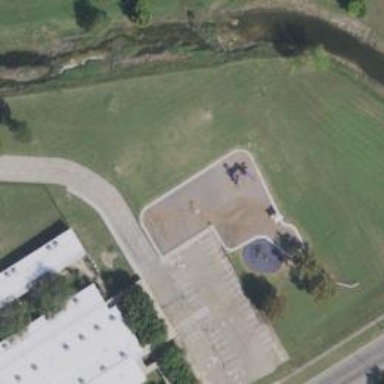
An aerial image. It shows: Playground area for leisure land.